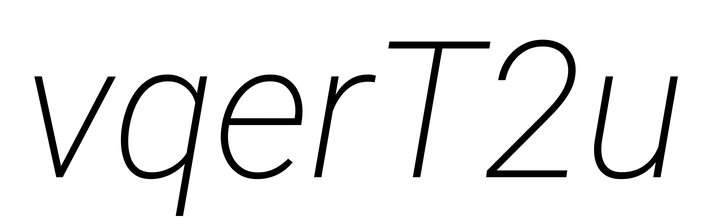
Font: Roboto-Italic_ExtraLight_Italic